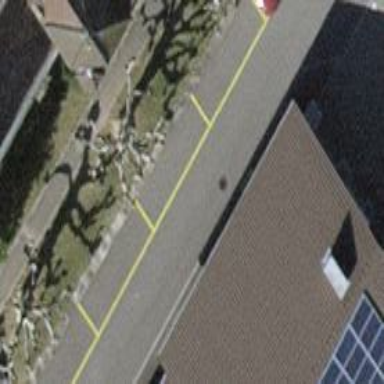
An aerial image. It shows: Normal parking space with surfaced area.